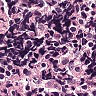
Metastatic tissue present: no